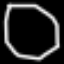
Label: octagon